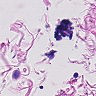
Metastatic tissue present: no